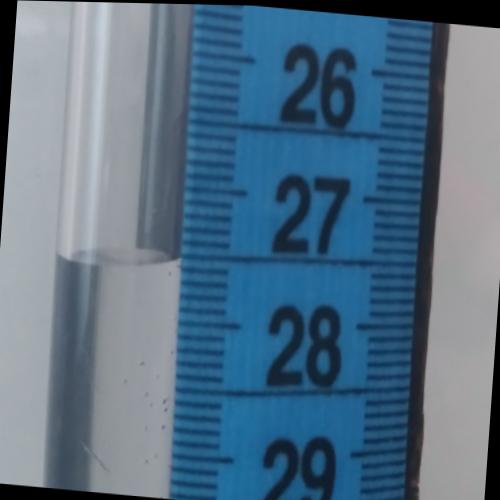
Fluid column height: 27.5 cm